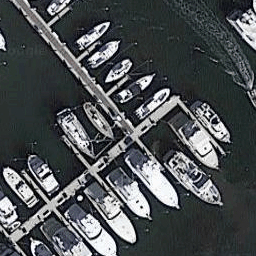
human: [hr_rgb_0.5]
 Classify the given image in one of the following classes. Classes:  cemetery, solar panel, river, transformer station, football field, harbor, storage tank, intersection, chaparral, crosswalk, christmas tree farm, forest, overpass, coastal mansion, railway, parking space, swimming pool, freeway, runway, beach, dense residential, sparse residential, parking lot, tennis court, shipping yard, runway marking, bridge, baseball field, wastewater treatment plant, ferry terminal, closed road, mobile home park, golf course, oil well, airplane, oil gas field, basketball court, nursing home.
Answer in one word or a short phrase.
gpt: harbor